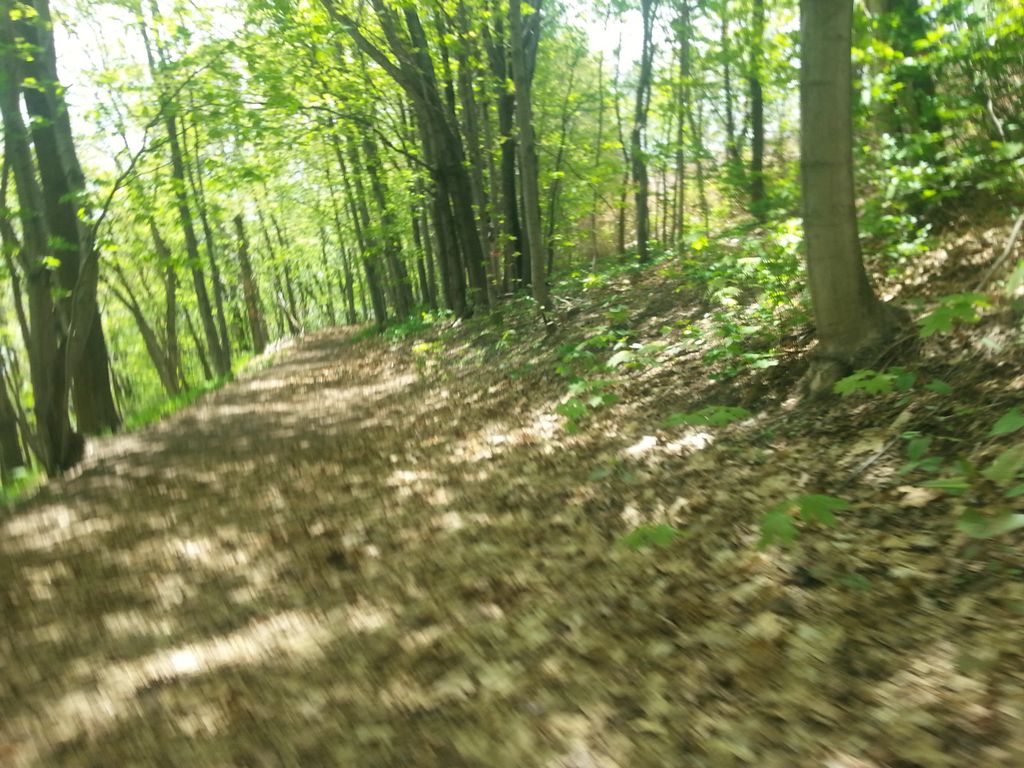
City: quebec_city